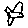
Label: bird